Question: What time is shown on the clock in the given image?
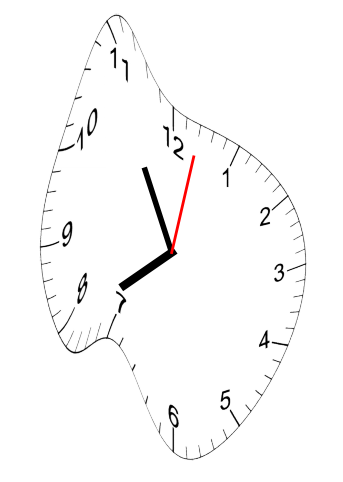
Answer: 07:55:02